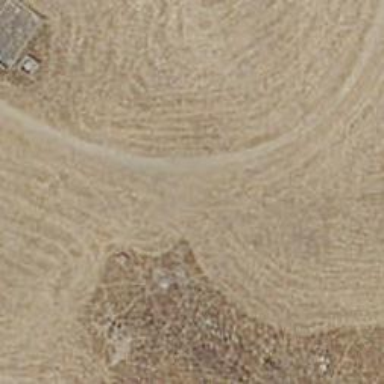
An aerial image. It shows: Dirt track road.